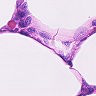
Metastatic tissue present: no